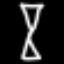
Label: hourglass